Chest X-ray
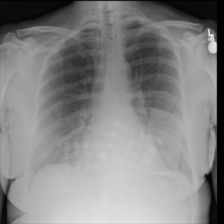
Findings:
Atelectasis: negative
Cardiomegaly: negative
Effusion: negative
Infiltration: negative
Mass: negative
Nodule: negative
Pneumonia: negative
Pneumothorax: negative
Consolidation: negative
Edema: negative
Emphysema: negative
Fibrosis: negative
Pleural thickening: negative
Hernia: negative